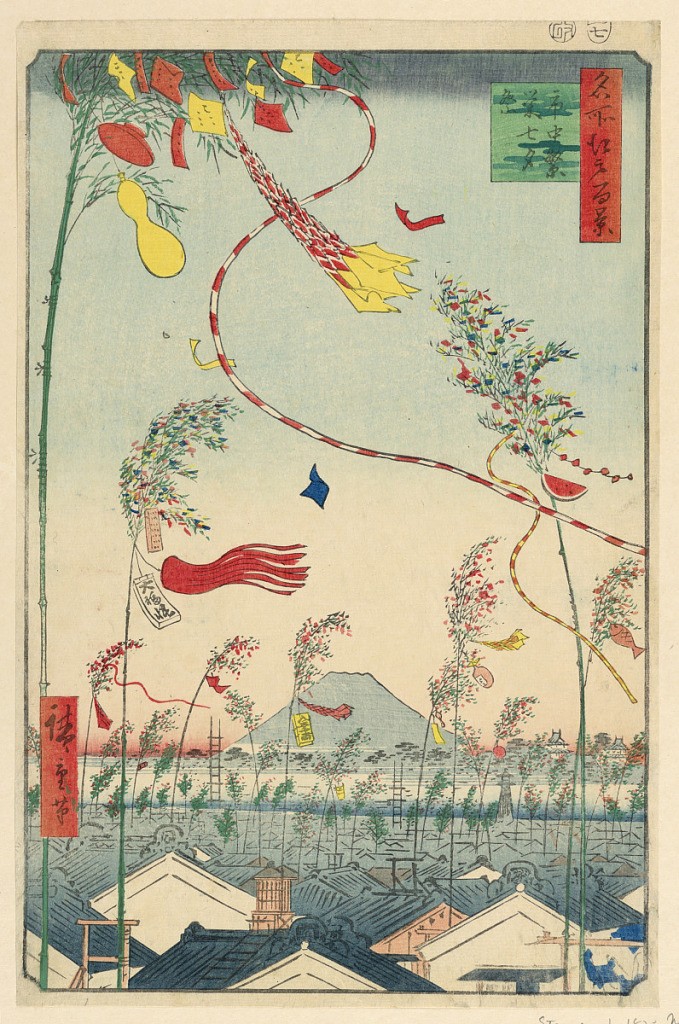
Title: Town Prosperous with Tanabata Festival (Shichu han-ei, Tanabata matsuri) From the Series One hundred Views of Edo
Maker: Ando Hiroshige, Japanese, 1797–1858
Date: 1857
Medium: Woodblock print in colored ink on paper
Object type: Print
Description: The bird's eye view overlooking rooftops in a district in Edo shows Tanabata Festivities. The tall branches of bamboo are decorated with colorful pieces of paper. Written on them are hopes and wishes for the upcoming year. The silhouette of Mt. Fuji accompanies these brilliant decorations. According to legend, two deities in love were only allowed to meet once a year on this day, July seventh.